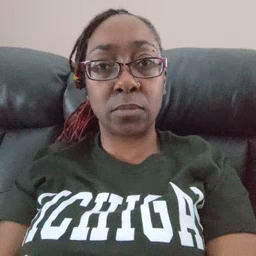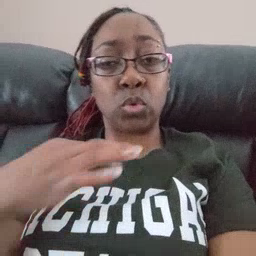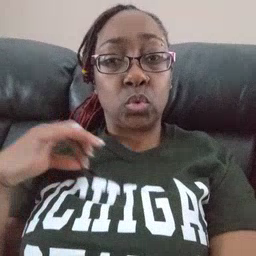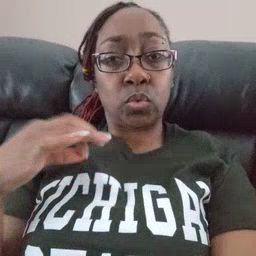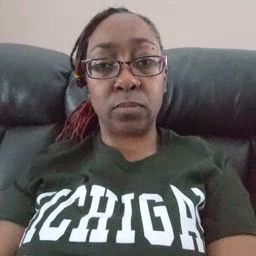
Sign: shirt